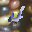
Label: 4